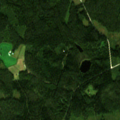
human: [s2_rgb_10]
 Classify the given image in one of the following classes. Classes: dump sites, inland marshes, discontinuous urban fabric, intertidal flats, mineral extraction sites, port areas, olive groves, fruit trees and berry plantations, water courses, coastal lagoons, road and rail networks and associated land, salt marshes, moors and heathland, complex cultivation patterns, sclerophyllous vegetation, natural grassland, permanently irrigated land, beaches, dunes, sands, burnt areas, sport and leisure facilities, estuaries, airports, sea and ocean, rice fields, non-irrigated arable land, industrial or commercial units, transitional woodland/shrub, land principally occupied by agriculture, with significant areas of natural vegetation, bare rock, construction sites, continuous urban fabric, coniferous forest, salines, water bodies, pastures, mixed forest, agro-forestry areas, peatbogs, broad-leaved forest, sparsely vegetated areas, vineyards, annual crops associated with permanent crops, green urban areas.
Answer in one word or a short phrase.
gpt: coniferous forest, mixed forest